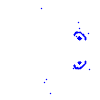
Particle: proton